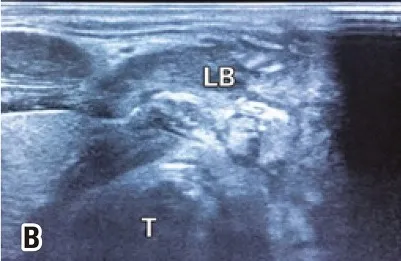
Neck ultrasound of the patient. The right lobe appears to be normal (B) Axial ultrasound image of the left lobe of the patient. A heterogeneous lesion composed of septated cystic component, intact thyroid parenchyma is not present in the left lobe. Compartments in cystic echogenicity are observed in the left anterior region of the neck, on skin, subcutaneous tissue, and thyroid lobes. RL: right lobe; is: isthmus; T: trachea; LB: left lobe.
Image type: radiology (ultrasound)